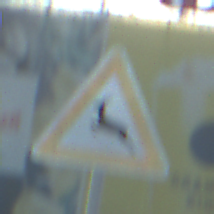
Verkehrszeichen: WildwechselRechts
Umgebung: Outdoor, Suburban
Tageszeit: MorningAfternoon
Wetter: PartlyCloudy
Licht: Natural
Jahreszeit: NotSpecified
Kontrast: HighContrast